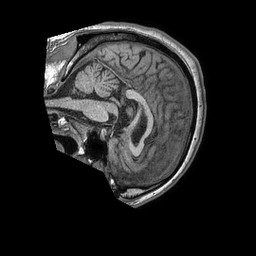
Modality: T1w
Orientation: sagittal
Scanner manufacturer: philips
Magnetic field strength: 1.5 T
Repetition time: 0.007511 s
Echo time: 0.00342 s